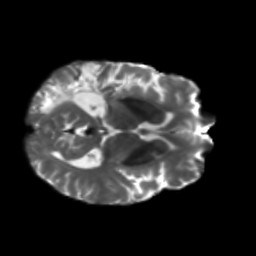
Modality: T2w
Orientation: axial
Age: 58
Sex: male
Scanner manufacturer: siemens
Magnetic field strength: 3 T
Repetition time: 5.25 s
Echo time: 0.08 s